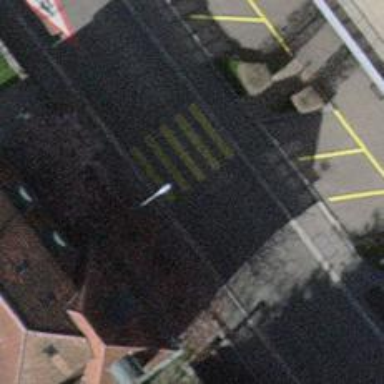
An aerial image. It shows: Marked crossing with zebra stripes on the road.